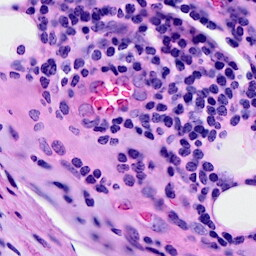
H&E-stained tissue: Breast